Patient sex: M
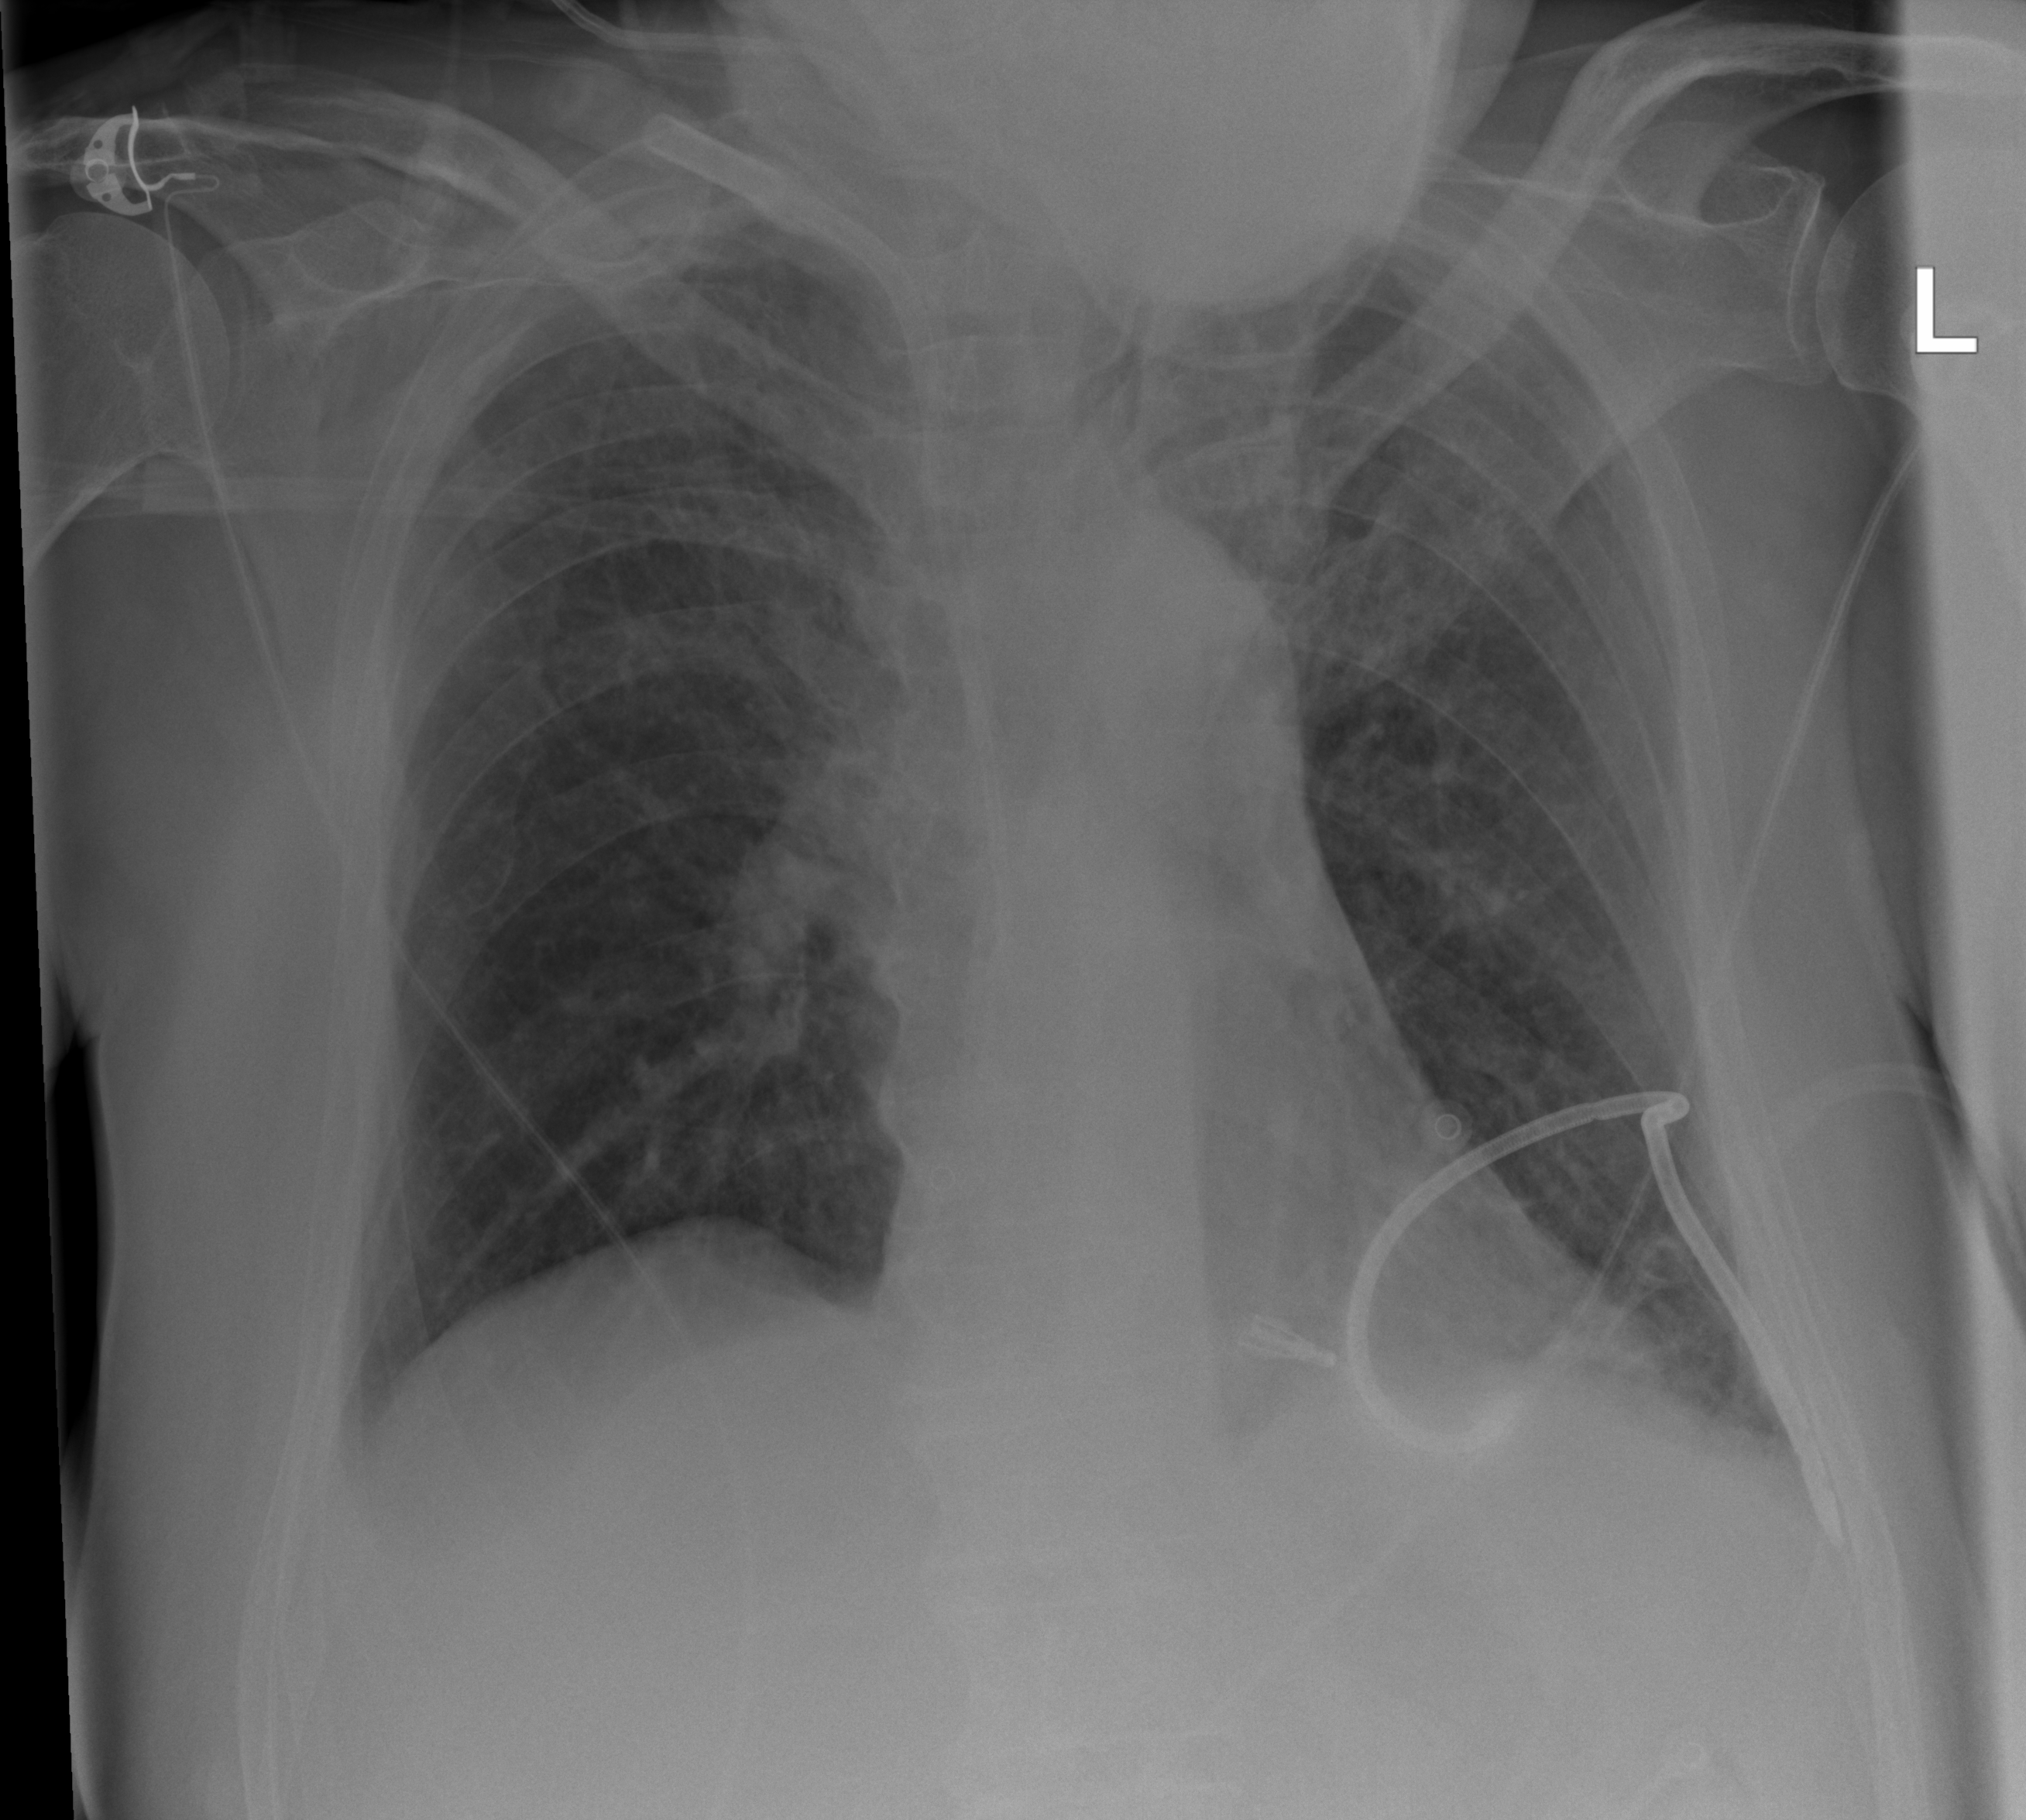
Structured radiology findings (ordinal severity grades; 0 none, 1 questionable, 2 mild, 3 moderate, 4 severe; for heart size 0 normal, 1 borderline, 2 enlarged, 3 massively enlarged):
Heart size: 0
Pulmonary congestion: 2
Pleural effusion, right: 2
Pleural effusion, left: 2
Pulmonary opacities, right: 2
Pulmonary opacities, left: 2
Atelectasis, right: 2
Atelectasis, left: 2